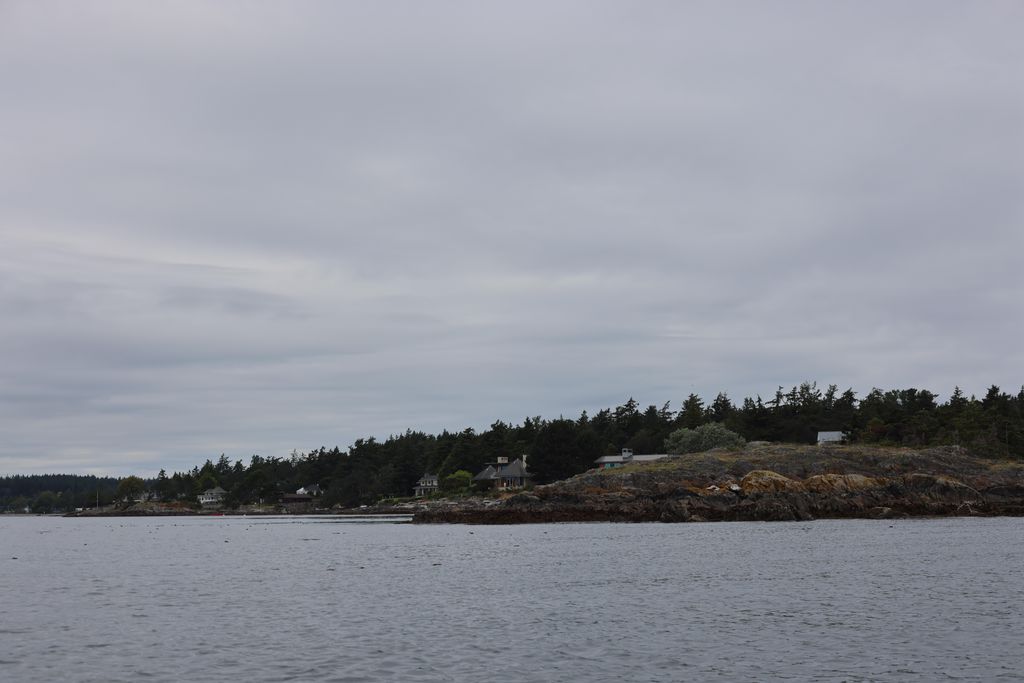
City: victoria